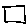
Label: square